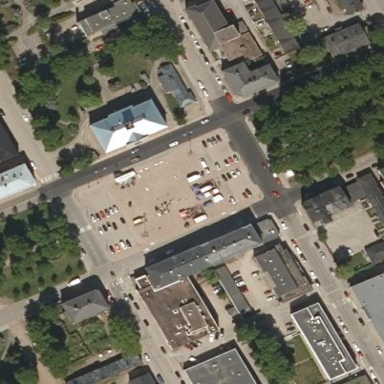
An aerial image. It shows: Pedestrian road with sett surface leading to marketplace.